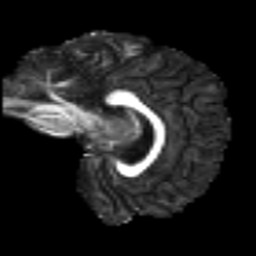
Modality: FA
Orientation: sagittal
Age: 21
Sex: female
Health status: ill
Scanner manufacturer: siemens
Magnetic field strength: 3 T
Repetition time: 6.5 s
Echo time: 0.062 s